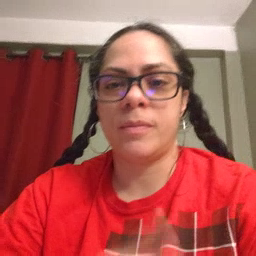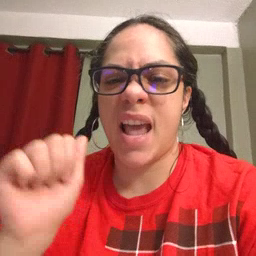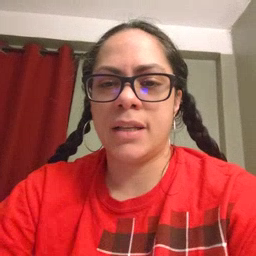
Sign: any